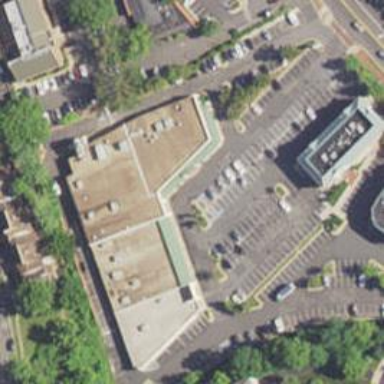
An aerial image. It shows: Supermarket.